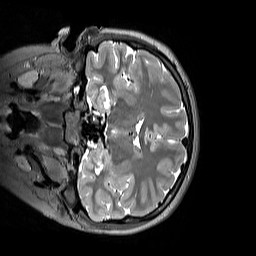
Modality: T2w
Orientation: coronal
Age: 12
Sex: female
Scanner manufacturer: siemens
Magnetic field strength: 3 T
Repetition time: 3.2 s
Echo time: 0.408 s